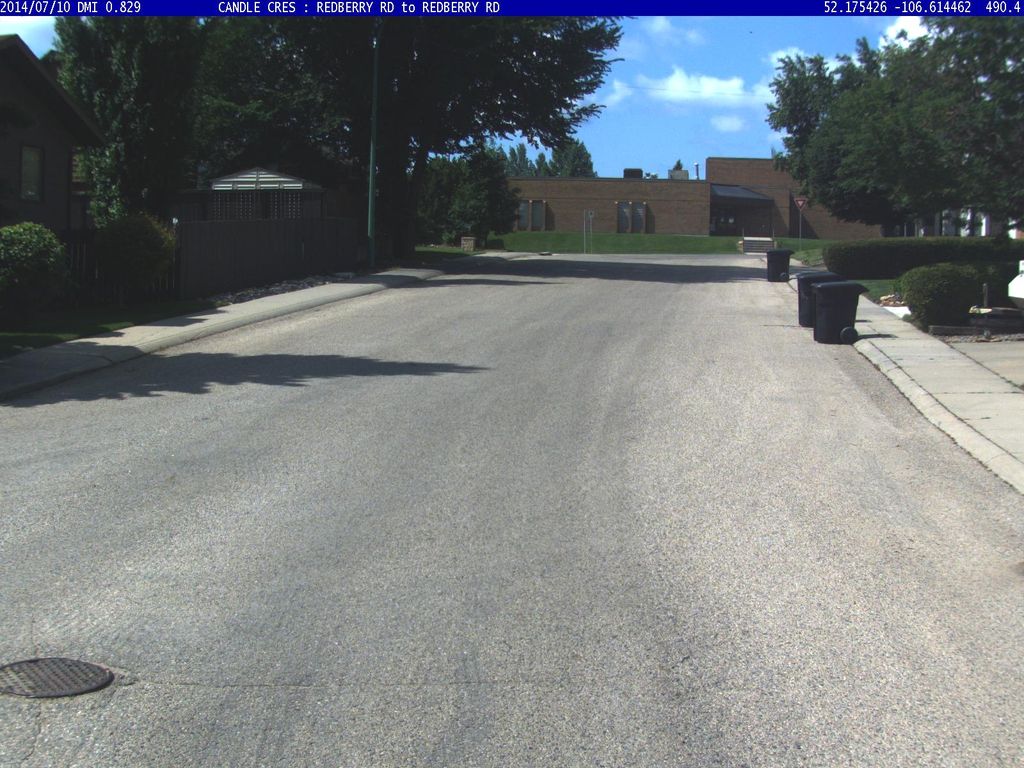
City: saskatoon